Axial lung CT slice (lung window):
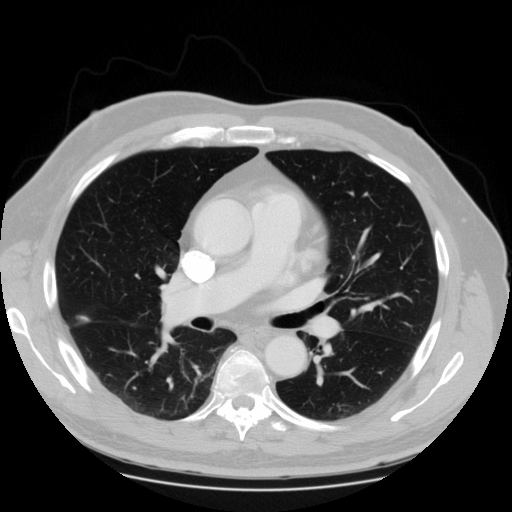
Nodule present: no